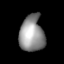
Tissue: lung
Cell type: Fibroblasts
Senescence score: 0.6882
Nuclear area (px): 866
Mean DAPI intensity: 145.708